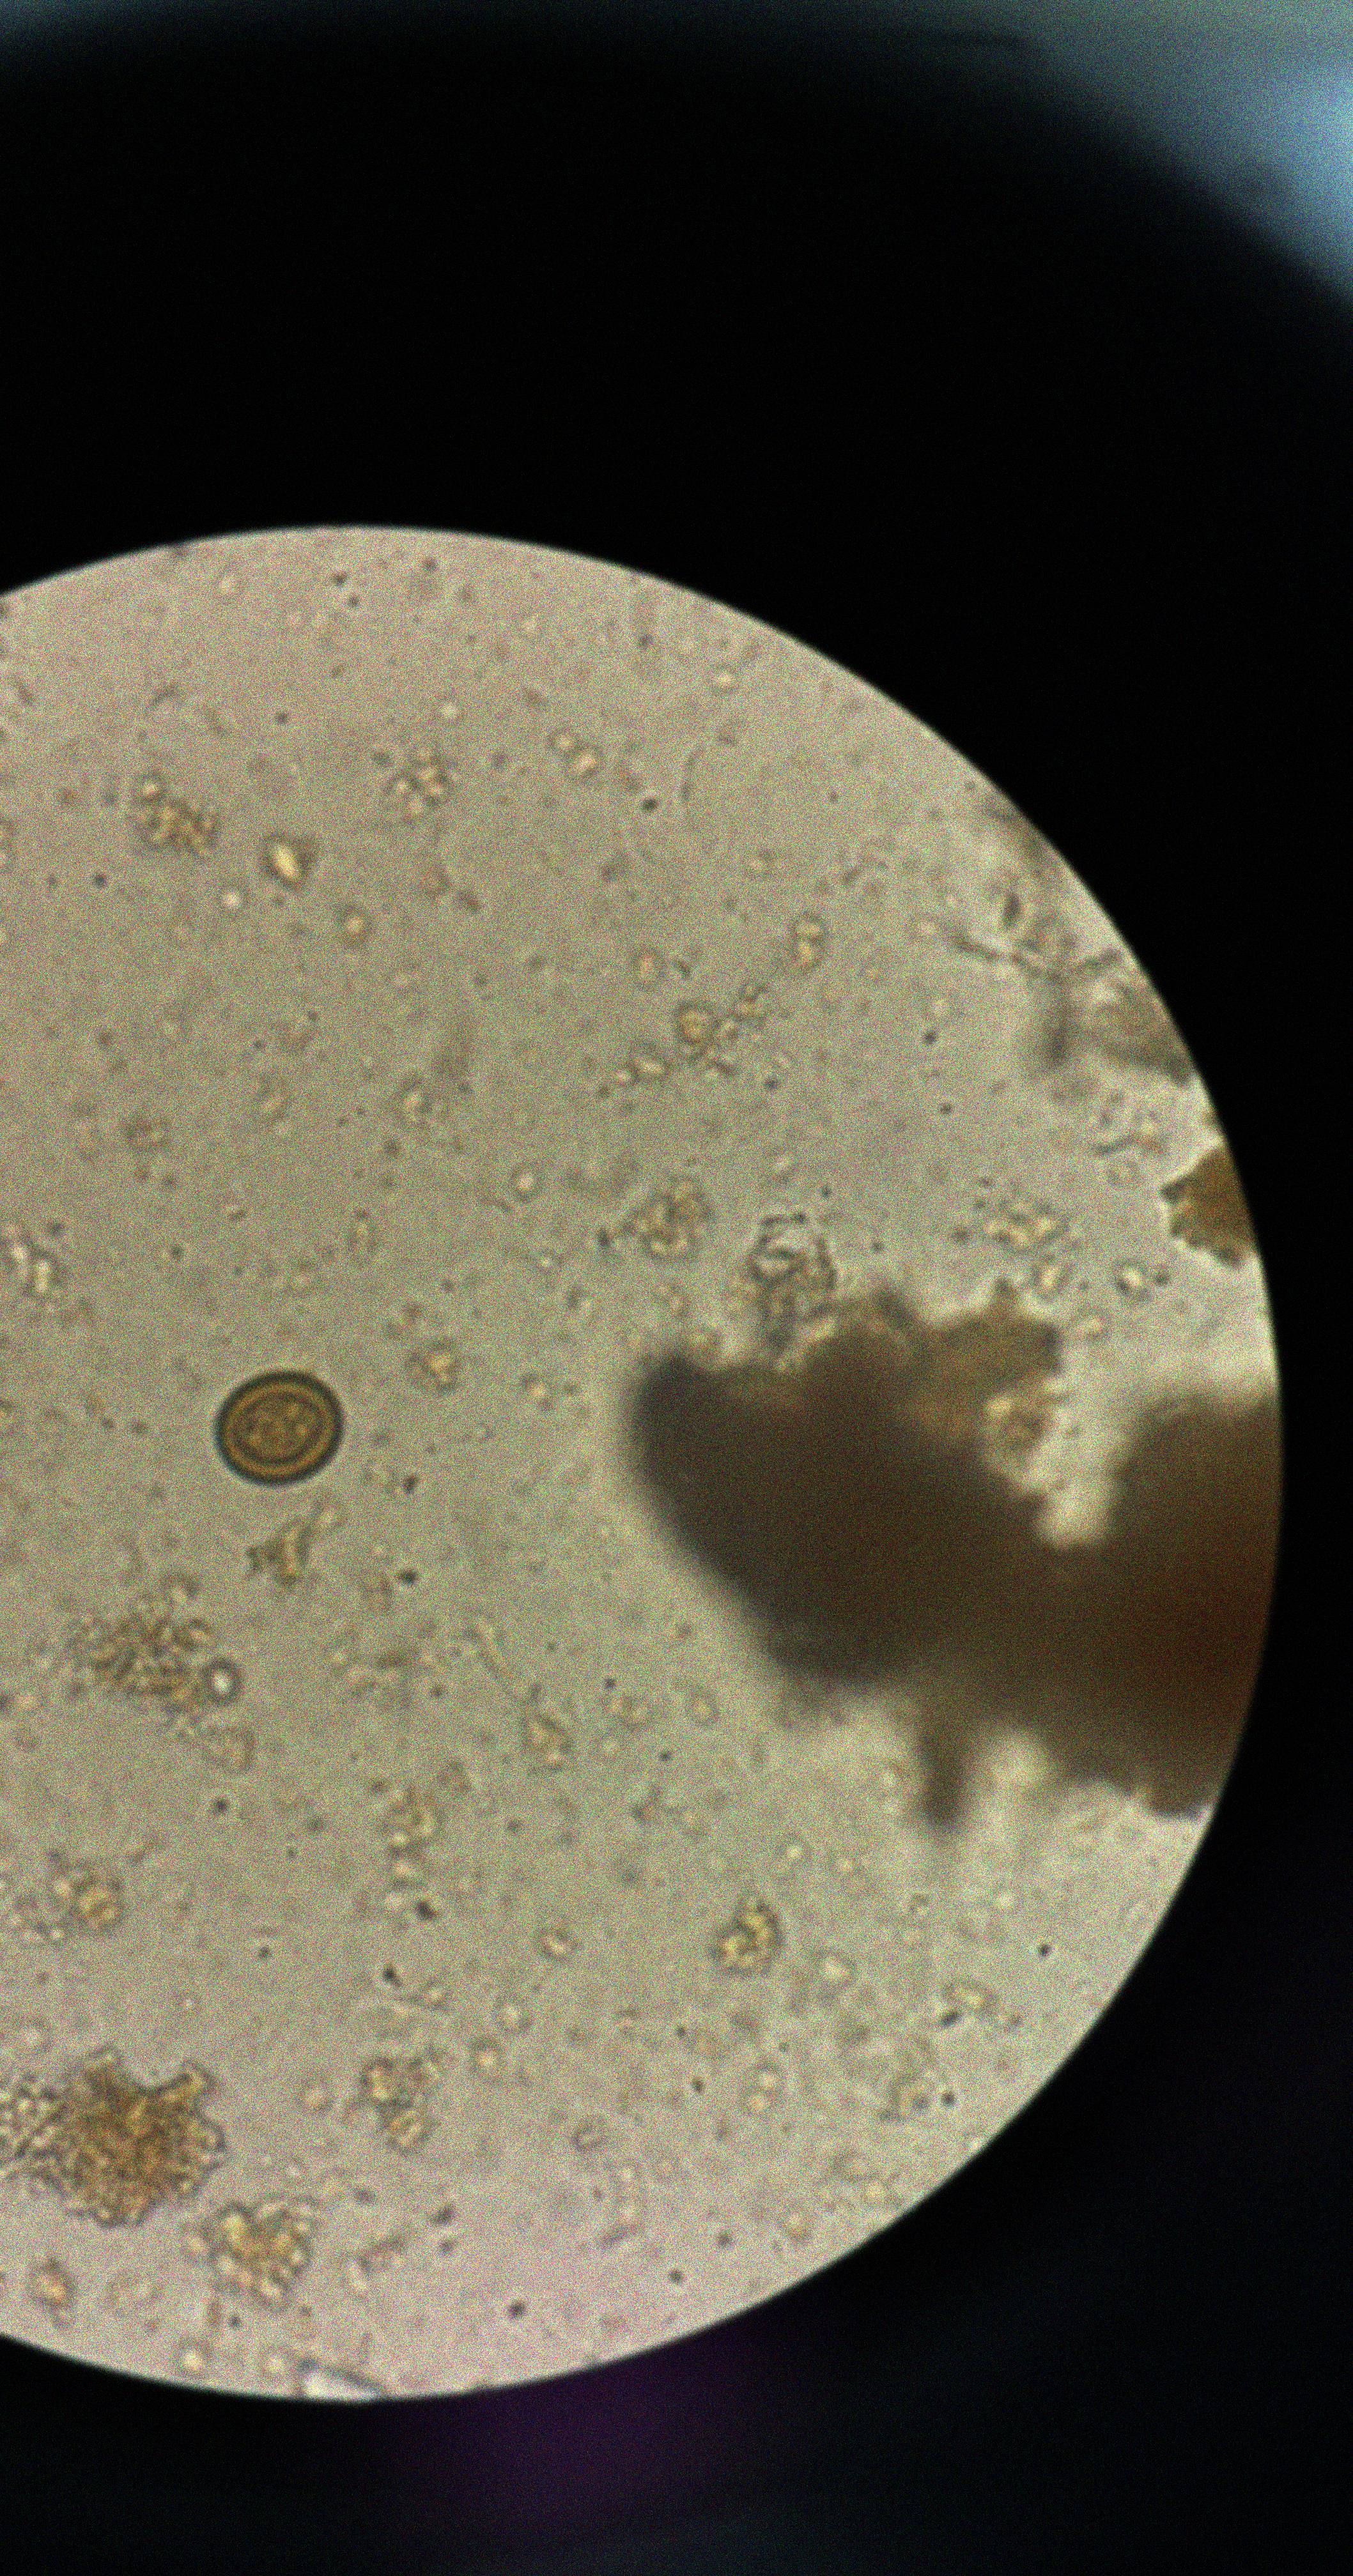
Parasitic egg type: Taenia spp. egg